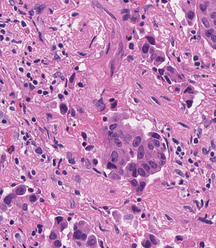
Tumor epithelial tissue: yes
Tumor-associated stroma tissue: yes
Normal tissue: no